Question: When compiling a LaTeX document, I get two pages numbered at "1": the front page and the first of the table of contents. Here's a MWE:
'''
\documentclass[12pt,a4paper]{report}
\usepackage[english]{babel}
\usepackage[utf8]{inputenc}
\usepackage[T1]{fontenc}
\usepackage{hyperref}
\title{Title}
\begin{document}
\maketitle
\tableofcontents
\chapter{Chapter one}
\end{document}
'''
When compiling this (using simply 'pdflatex file.tex'), I get this:

But when I remove the line '\usepackage{hyperref}', page numbers are fine. Note that I need this package to have links to pages in my table of contents, but maybe there's a better way to do so. What is happening here ? How do I get normal page numbers ?
Thanks in advance.
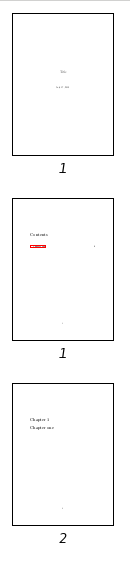
Answer: '\maketitle' under the <URL> sets the page number to '1' on the title page, but also restarts it from 1 for the following page. That's why you achieve a page number 1 for the title, followed by an page number one for the ToC. I emphasize here because '\maketitle' sets the title on an 'empty' page style so that nothing is printed in the header/footer. However, these page numbers still appear in the toolbar when viewed in Adobe Acrobat.
One way around it would be to manually change the page display to something more appropriate just for the title page. For example, let's make the title page be called 'T':
<URL>
'''
\documentclass{report}
\usepackage{hyperref}
\title{Title}
\author{Author}
\begin{document}
\begingroup
\renewcommand{\thepage}{T}
\maketitle % Page T
\endgroup
\tableofcontents % Page 1
\chapter{A chapter} % Page 2
\end{document}
'''